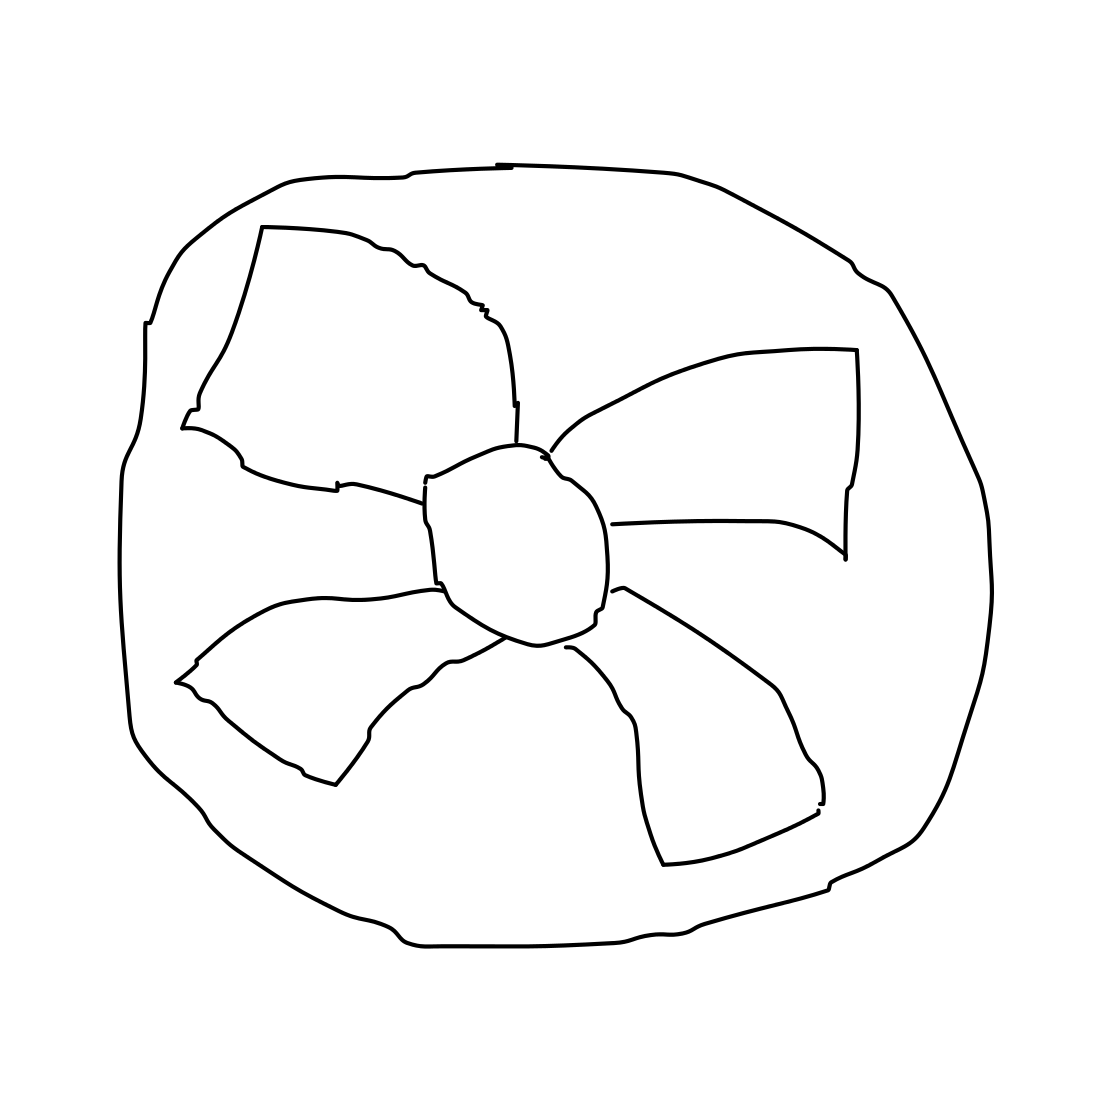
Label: fan